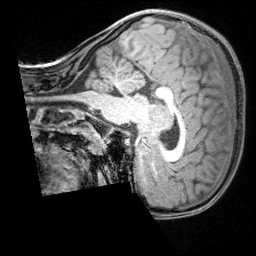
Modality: T1w
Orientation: sagittal
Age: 9
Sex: male
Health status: ill
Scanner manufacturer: siemens
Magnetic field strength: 3 T
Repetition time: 1.6 s
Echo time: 0.00179 s